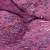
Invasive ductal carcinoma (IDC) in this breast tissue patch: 0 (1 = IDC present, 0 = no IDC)